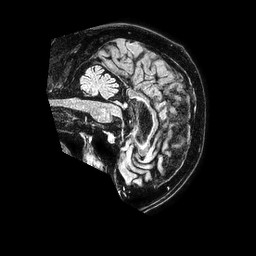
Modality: FLAIR
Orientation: sagittal
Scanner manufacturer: philips
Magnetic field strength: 1.5 T
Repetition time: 4.8 s
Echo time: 0.3 s